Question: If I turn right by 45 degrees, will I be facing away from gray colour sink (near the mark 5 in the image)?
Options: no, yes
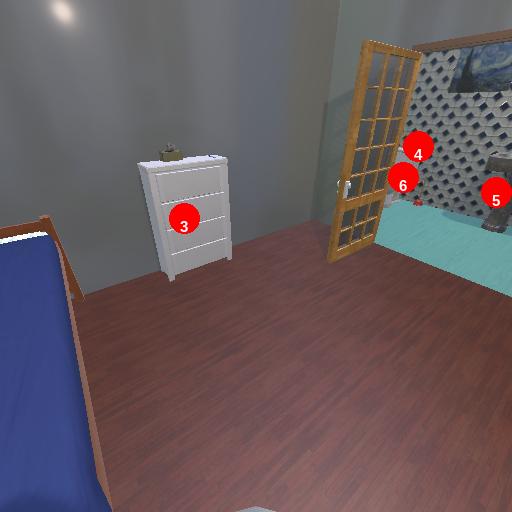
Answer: no